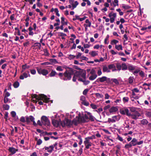
Tumor epithelial tissue: yes
Tumor-associated stroma tissue: yes
Normal tissue: no